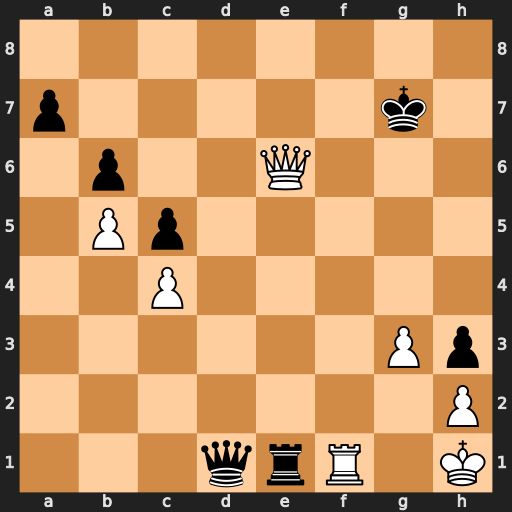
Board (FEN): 8/p5k1/1p2Q3/1Pp5/2P5/6Pp/7P/3qrR1K
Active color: w
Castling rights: -
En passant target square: -
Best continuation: Qxe1 Qxe1 Rxe1